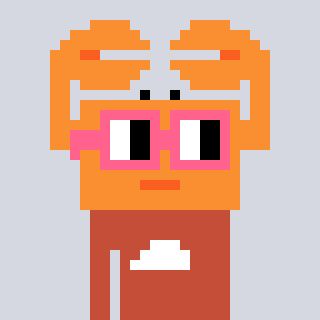
a pixel art character with square pink glasses, a crab-shaped head and a rust-colored body on a cool background